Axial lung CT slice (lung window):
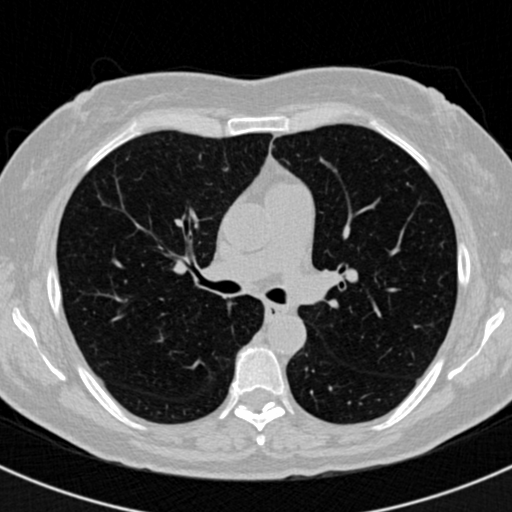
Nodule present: no